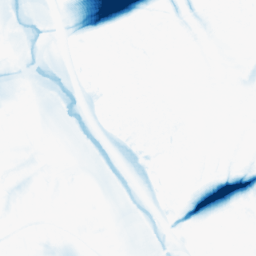
Category: morphological
Decomposition family: morphological_ellipse
Decomposition parameters: operation: closing
width: 50
height: 50
Upsampling method: sinc_blackman
Upsampling parameters: scale: 2
kernel_size: 4
Upsampling scale: 2